Interaction volume radius: 5 \u00c5
Interaction volume height: 15 \u00c5
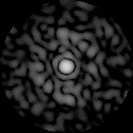
Disorder parameter: 0.8207